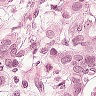
Metastatic tissue present: yes